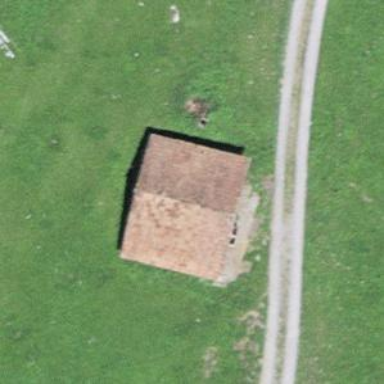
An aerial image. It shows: Barn.